Interaction volume radius: 10 \u00c5
Interaction volume height: 20 \u00c5
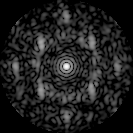
Disorder parameter: 0.5937